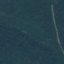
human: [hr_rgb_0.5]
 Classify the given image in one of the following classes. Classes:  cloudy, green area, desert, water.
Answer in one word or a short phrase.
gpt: green area